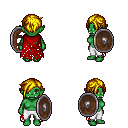
a pixel art fantasy rpg character, female body template, orc, green skin, red tattered cape, white pants, blonde pixie cut hairstyle, shield, four views (front, back, left, right), 2x2 character sprite sheet, small pixel art, hard edges, no anti-aliasing